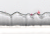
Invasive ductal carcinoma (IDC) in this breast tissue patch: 0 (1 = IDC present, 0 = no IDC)